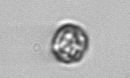
Label: Thalassiosira